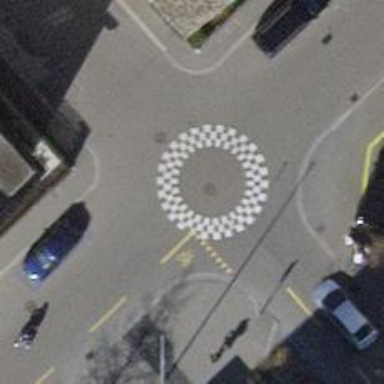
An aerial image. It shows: Rosette traffic calming feature.